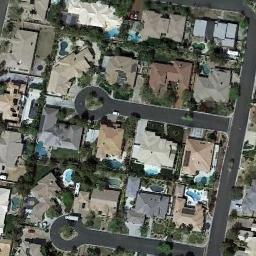
Label: residential